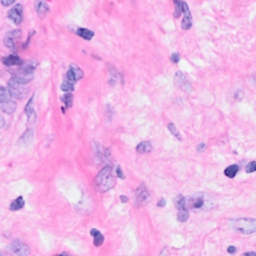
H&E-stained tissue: Breast